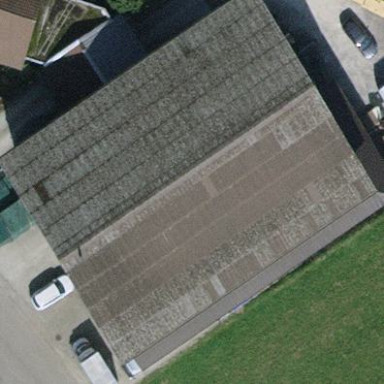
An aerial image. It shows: Warehouse.